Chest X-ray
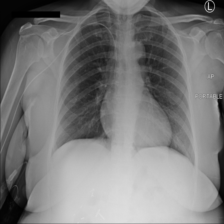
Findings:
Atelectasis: negative
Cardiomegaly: negative
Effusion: negative
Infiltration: negative
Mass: negative
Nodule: negative
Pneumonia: negative
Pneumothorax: negative
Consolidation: negative
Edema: negative
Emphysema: negative
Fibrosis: negative
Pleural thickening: negative
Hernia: negative